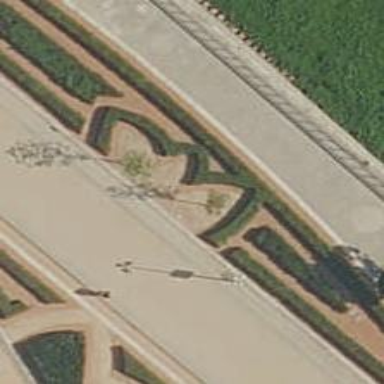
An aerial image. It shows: Hedge acting as barrier.